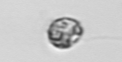
Label: coccolithophorid